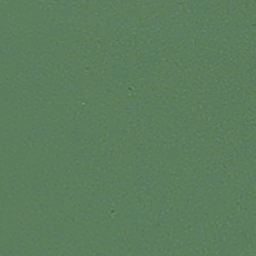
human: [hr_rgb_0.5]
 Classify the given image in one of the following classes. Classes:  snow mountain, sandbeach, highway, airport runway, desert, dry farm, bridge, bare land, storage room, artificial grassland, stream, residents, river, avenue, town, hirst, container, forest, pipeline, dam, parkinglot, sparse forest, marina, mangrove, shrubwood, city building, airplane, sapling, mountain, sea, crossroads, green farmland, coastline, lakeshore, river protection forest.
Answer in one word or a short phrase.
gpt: sea